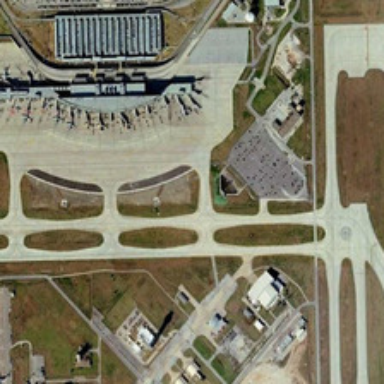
This is a big airport with some planes .